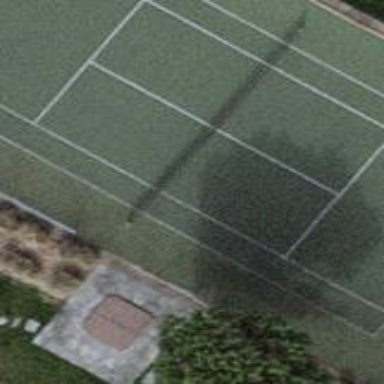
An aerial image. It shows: Tennis court on pitch.